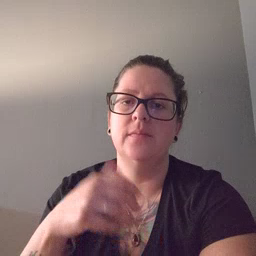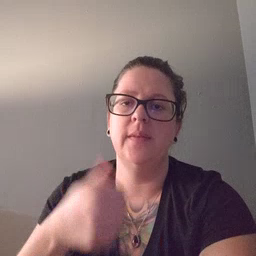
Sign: every